Question:
I want to access the "Value", how do i do that?
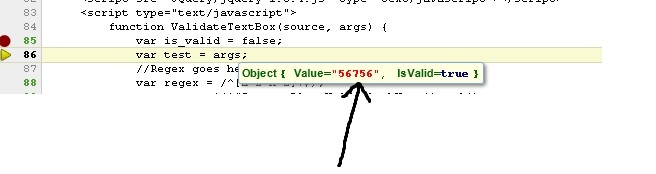
Answer: Simply
'''
var value = args.Value;
'''
An equivalent way to do it (but which works also if you have '"Value"' in a variable) is
'''
var value = args["Value"];
'''